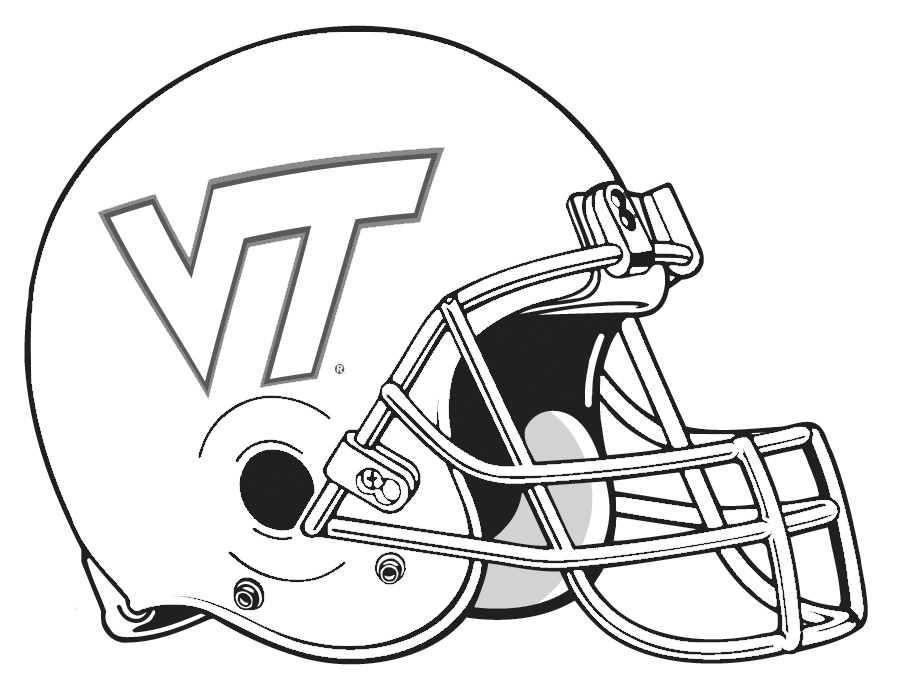
Label: football helmet